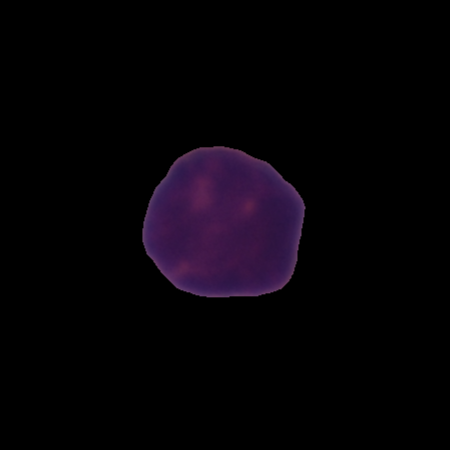
Label: healthy